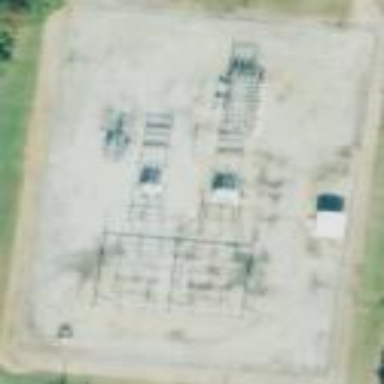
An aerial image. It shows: Distribution substation surrounded by fence.